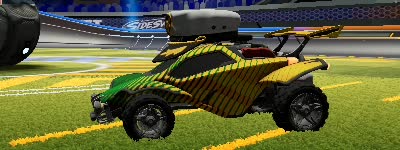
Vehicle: octane